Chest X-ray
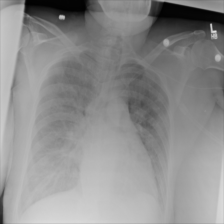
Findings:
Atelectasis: negative
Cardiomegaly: negative
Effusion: negative
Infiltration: negative
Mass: negative
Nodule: negative
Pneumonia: negative
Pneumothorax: negative
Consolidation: negative
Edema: negative
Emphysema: negative
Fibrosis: negative
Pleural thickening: negative
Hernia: negative